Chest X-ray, AP view. Patient: 73 years old, sex M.
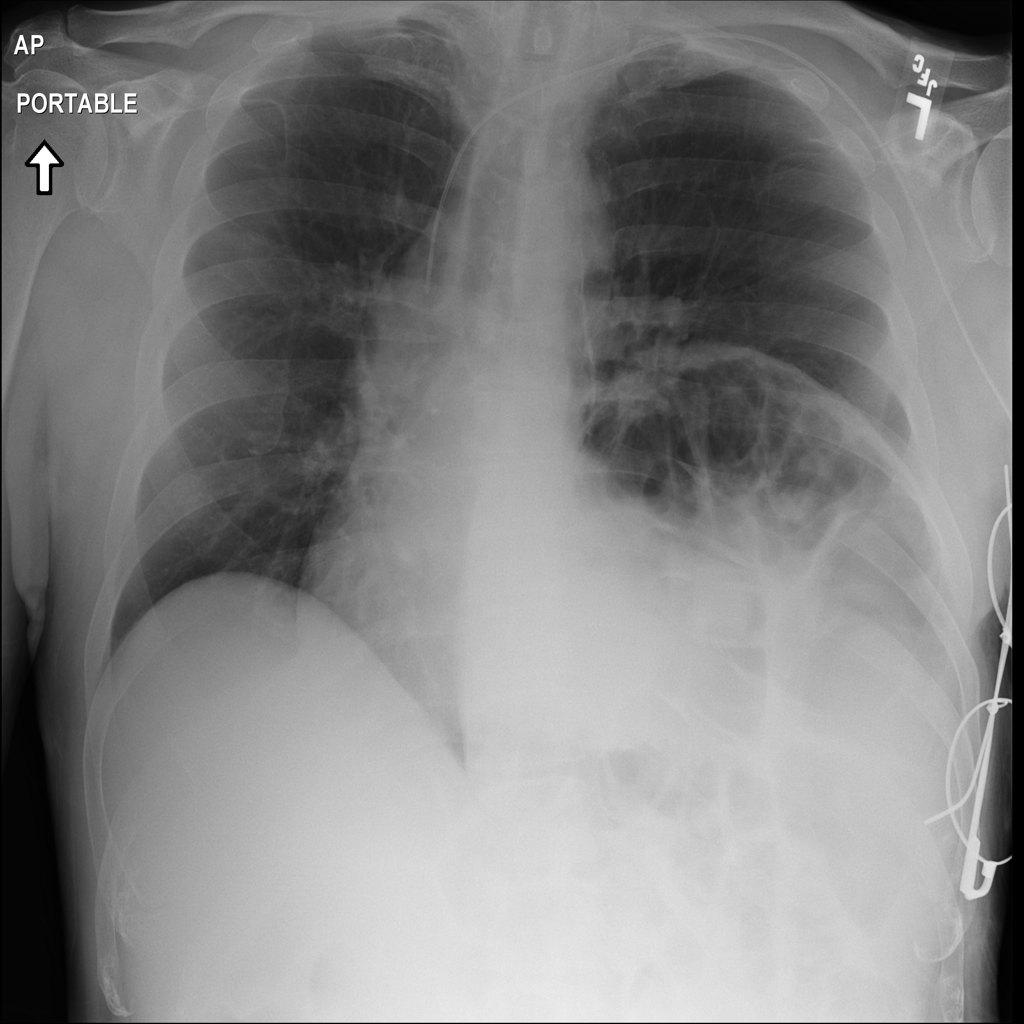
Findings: No Finding